Aerial crown-view tile of a tropical tree (Barro Colorado Island, Panama), acquired 20250124:
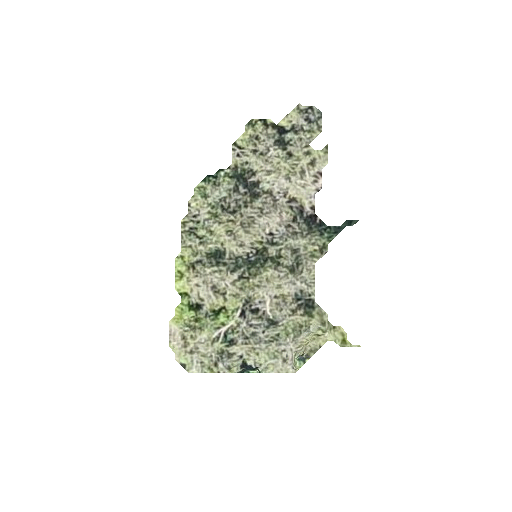
Species: Quararibea stenophylla
GBIF accepted scientific name: Quararibea stenophylla
Crown area: 48.741 m²